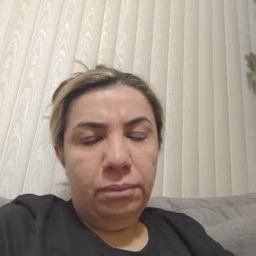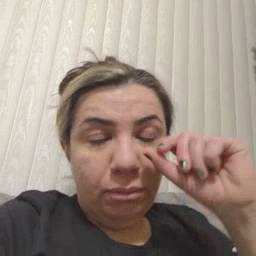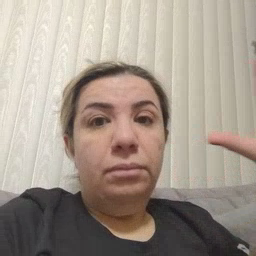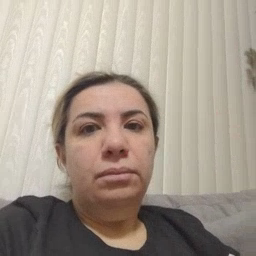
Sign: wake